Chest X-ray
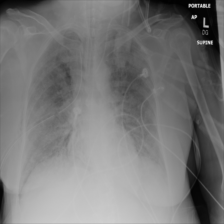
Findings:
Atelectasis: positive
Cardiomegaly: negative
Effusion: negative
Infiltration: positive
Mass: negative
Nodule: negative
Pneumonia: negative
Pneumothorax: positive
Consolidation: negative
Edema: negative
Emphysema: positive
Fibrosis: negative
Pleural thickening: negative
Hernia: negative